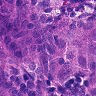
Metastatic tissue present: yes